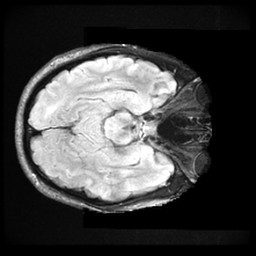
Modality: FLAIR
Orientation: axial
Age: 26
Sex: male
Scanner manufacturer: ge
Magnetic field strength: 3 T
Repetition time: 11 s
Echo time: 0.1497 s